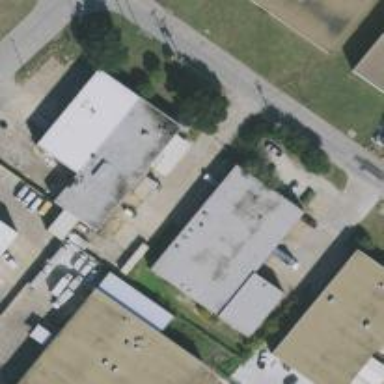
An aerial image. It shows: Warehouse.